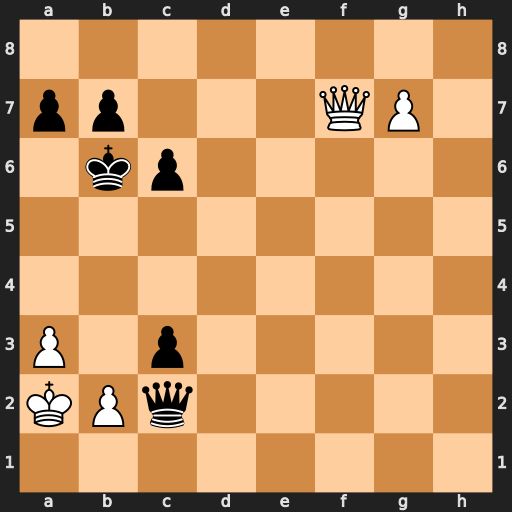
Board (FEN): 8/pp3QP1/1kp5/8/8/P1p5/KPq5/8
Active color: w
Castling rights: -
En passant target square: -
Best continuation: Qb3+ Qxb3+ Kxb3